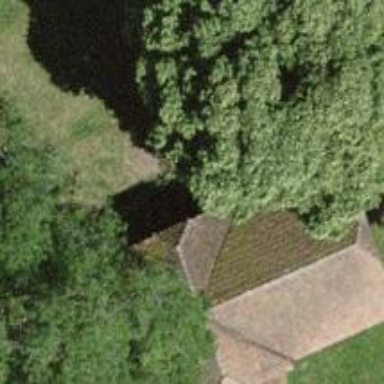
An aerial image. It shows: Barn.